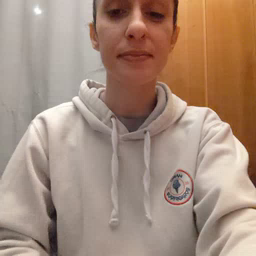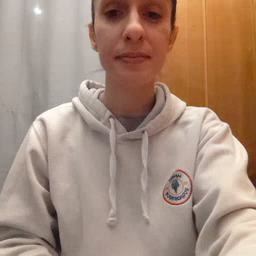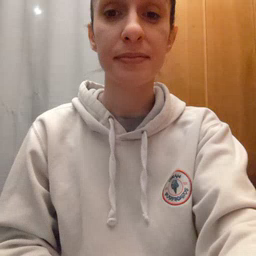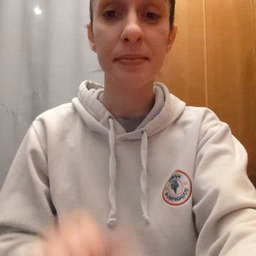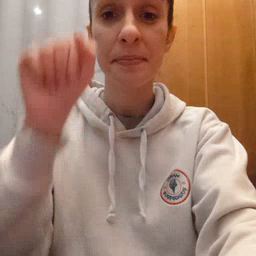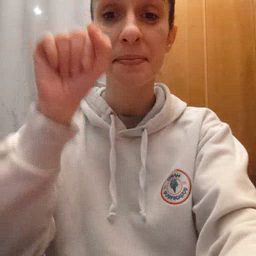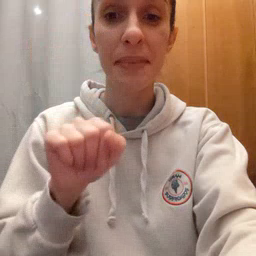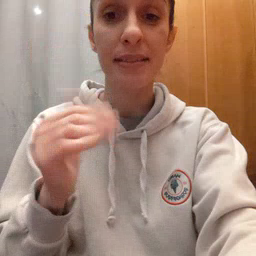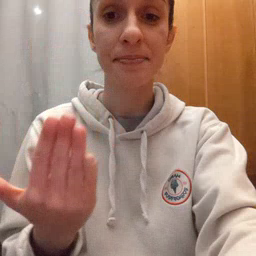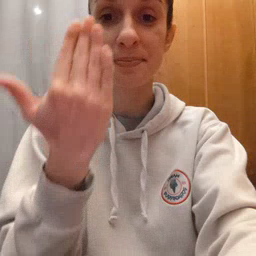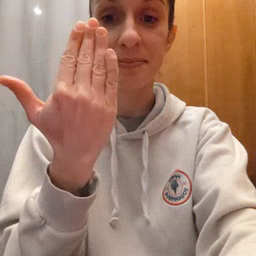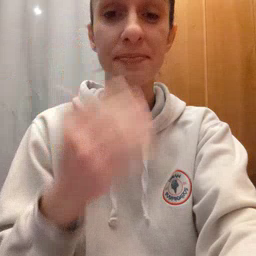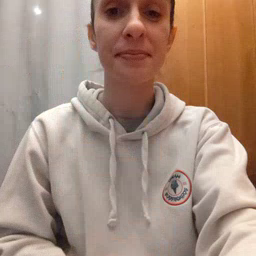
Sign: mitten